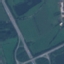
Land use / land cover: Highway